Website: home-depot
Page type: customer-info-address
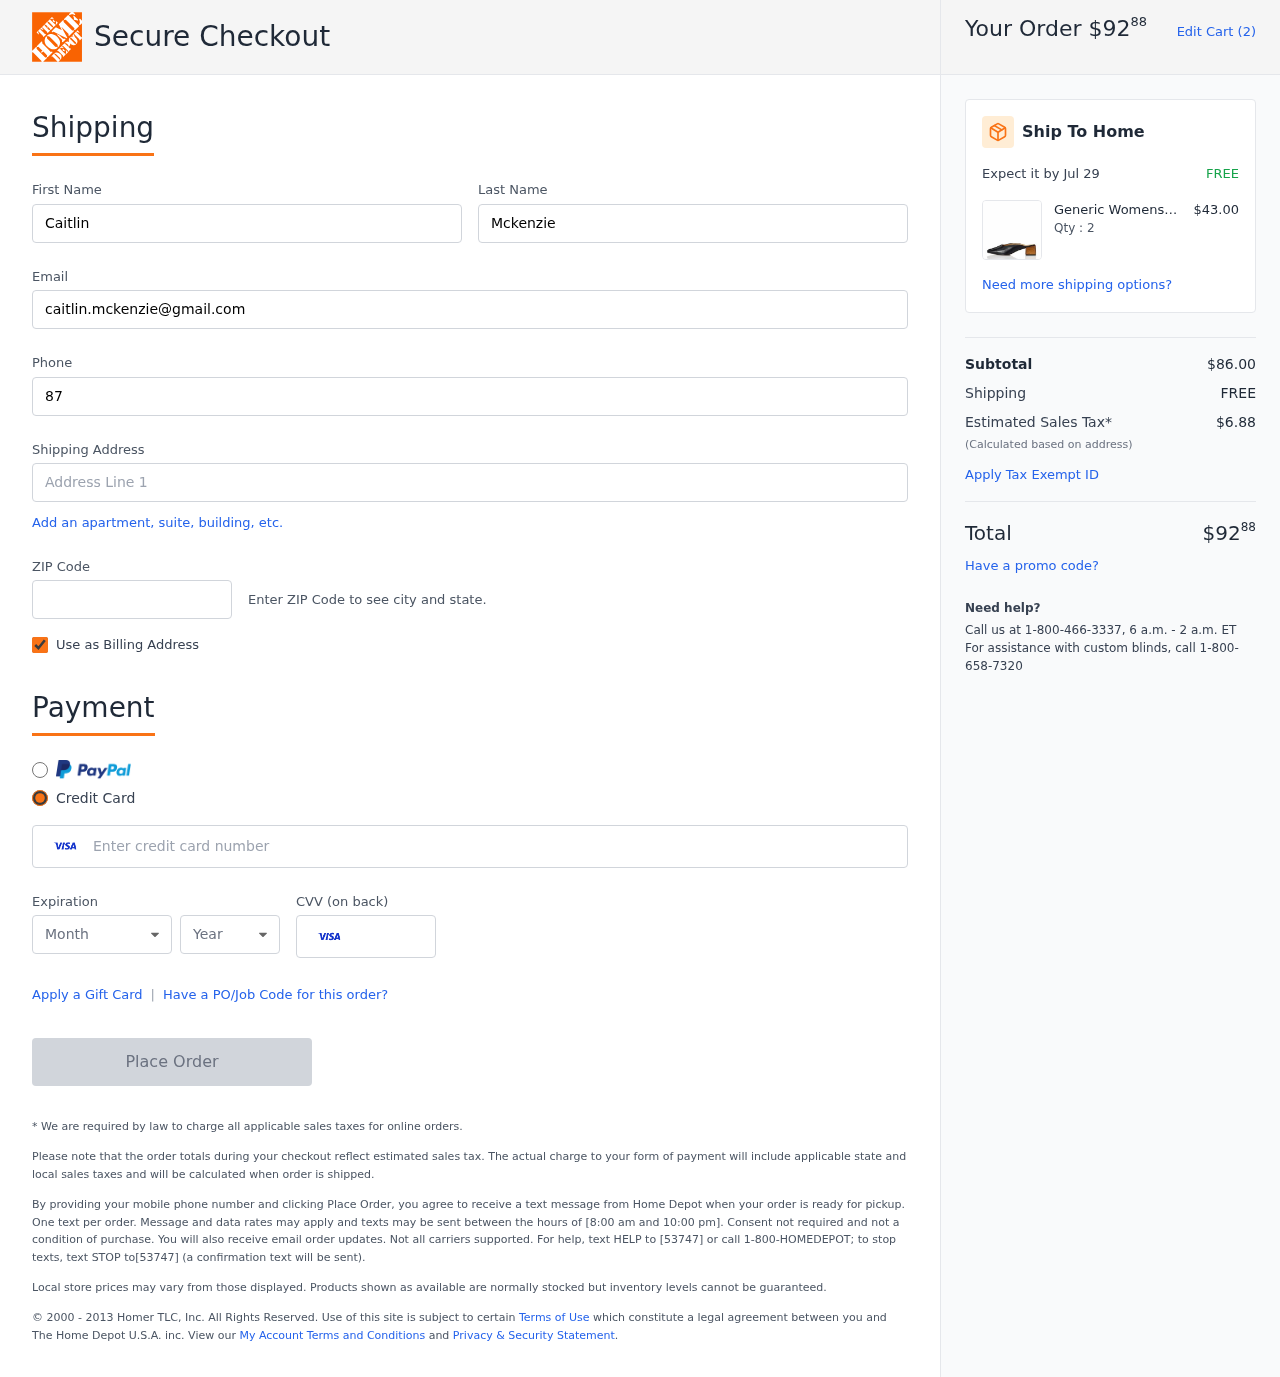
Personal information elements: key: PII_CARD_CVV
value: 165
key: PII_CARD_EXPIRY_MONTH
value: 07
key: PII_CARD_EXPIRY_YEAR
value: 28
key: PII_CARD_NUMBER
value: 4286 4702 9940 7710
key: PII_EMAIL
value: caitlin.mckenzie@gmail.com
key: PII_FIRSTNAME
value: Caitlin
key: PII_LASTNAME
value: Mckenzie
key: PII_PHONE
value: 8734997115
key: PII_POSTCODE
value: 44473
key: PII_STREET
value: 903 Sara Trail Suite 121
Product elements: key: PRODUCT1_BRAND
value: Generic
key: PRODUCT1_NAME
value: Womens^Women's Mule Closed Toe Heels, Black, 8
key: PRODUCT1_NAME
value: Womens^Women's Mule ...
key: PRODUCT1_PRICE
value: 43
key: PRODUCT1_QUANTITY
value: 2
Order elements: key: ORDER_TOTAL
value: $9288
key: ORDER_NUM_ITEMS
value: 2
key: ORDER_DELIVERY_DATE
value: Jul 29
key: ORDER_SUBTOTAL
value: $86.00
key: ORDER_SHIPPING_COST
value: FREE
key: ORDER_TAX
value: $6.88